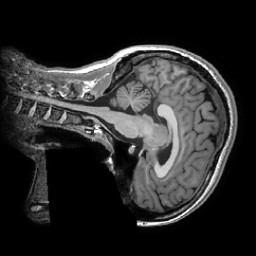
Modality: T1w
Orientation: sagittal
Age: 21
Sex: female
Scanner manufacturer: ge
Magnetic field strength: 3 T
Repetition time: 0.007348 s
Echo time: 0.003036 s